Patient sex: M
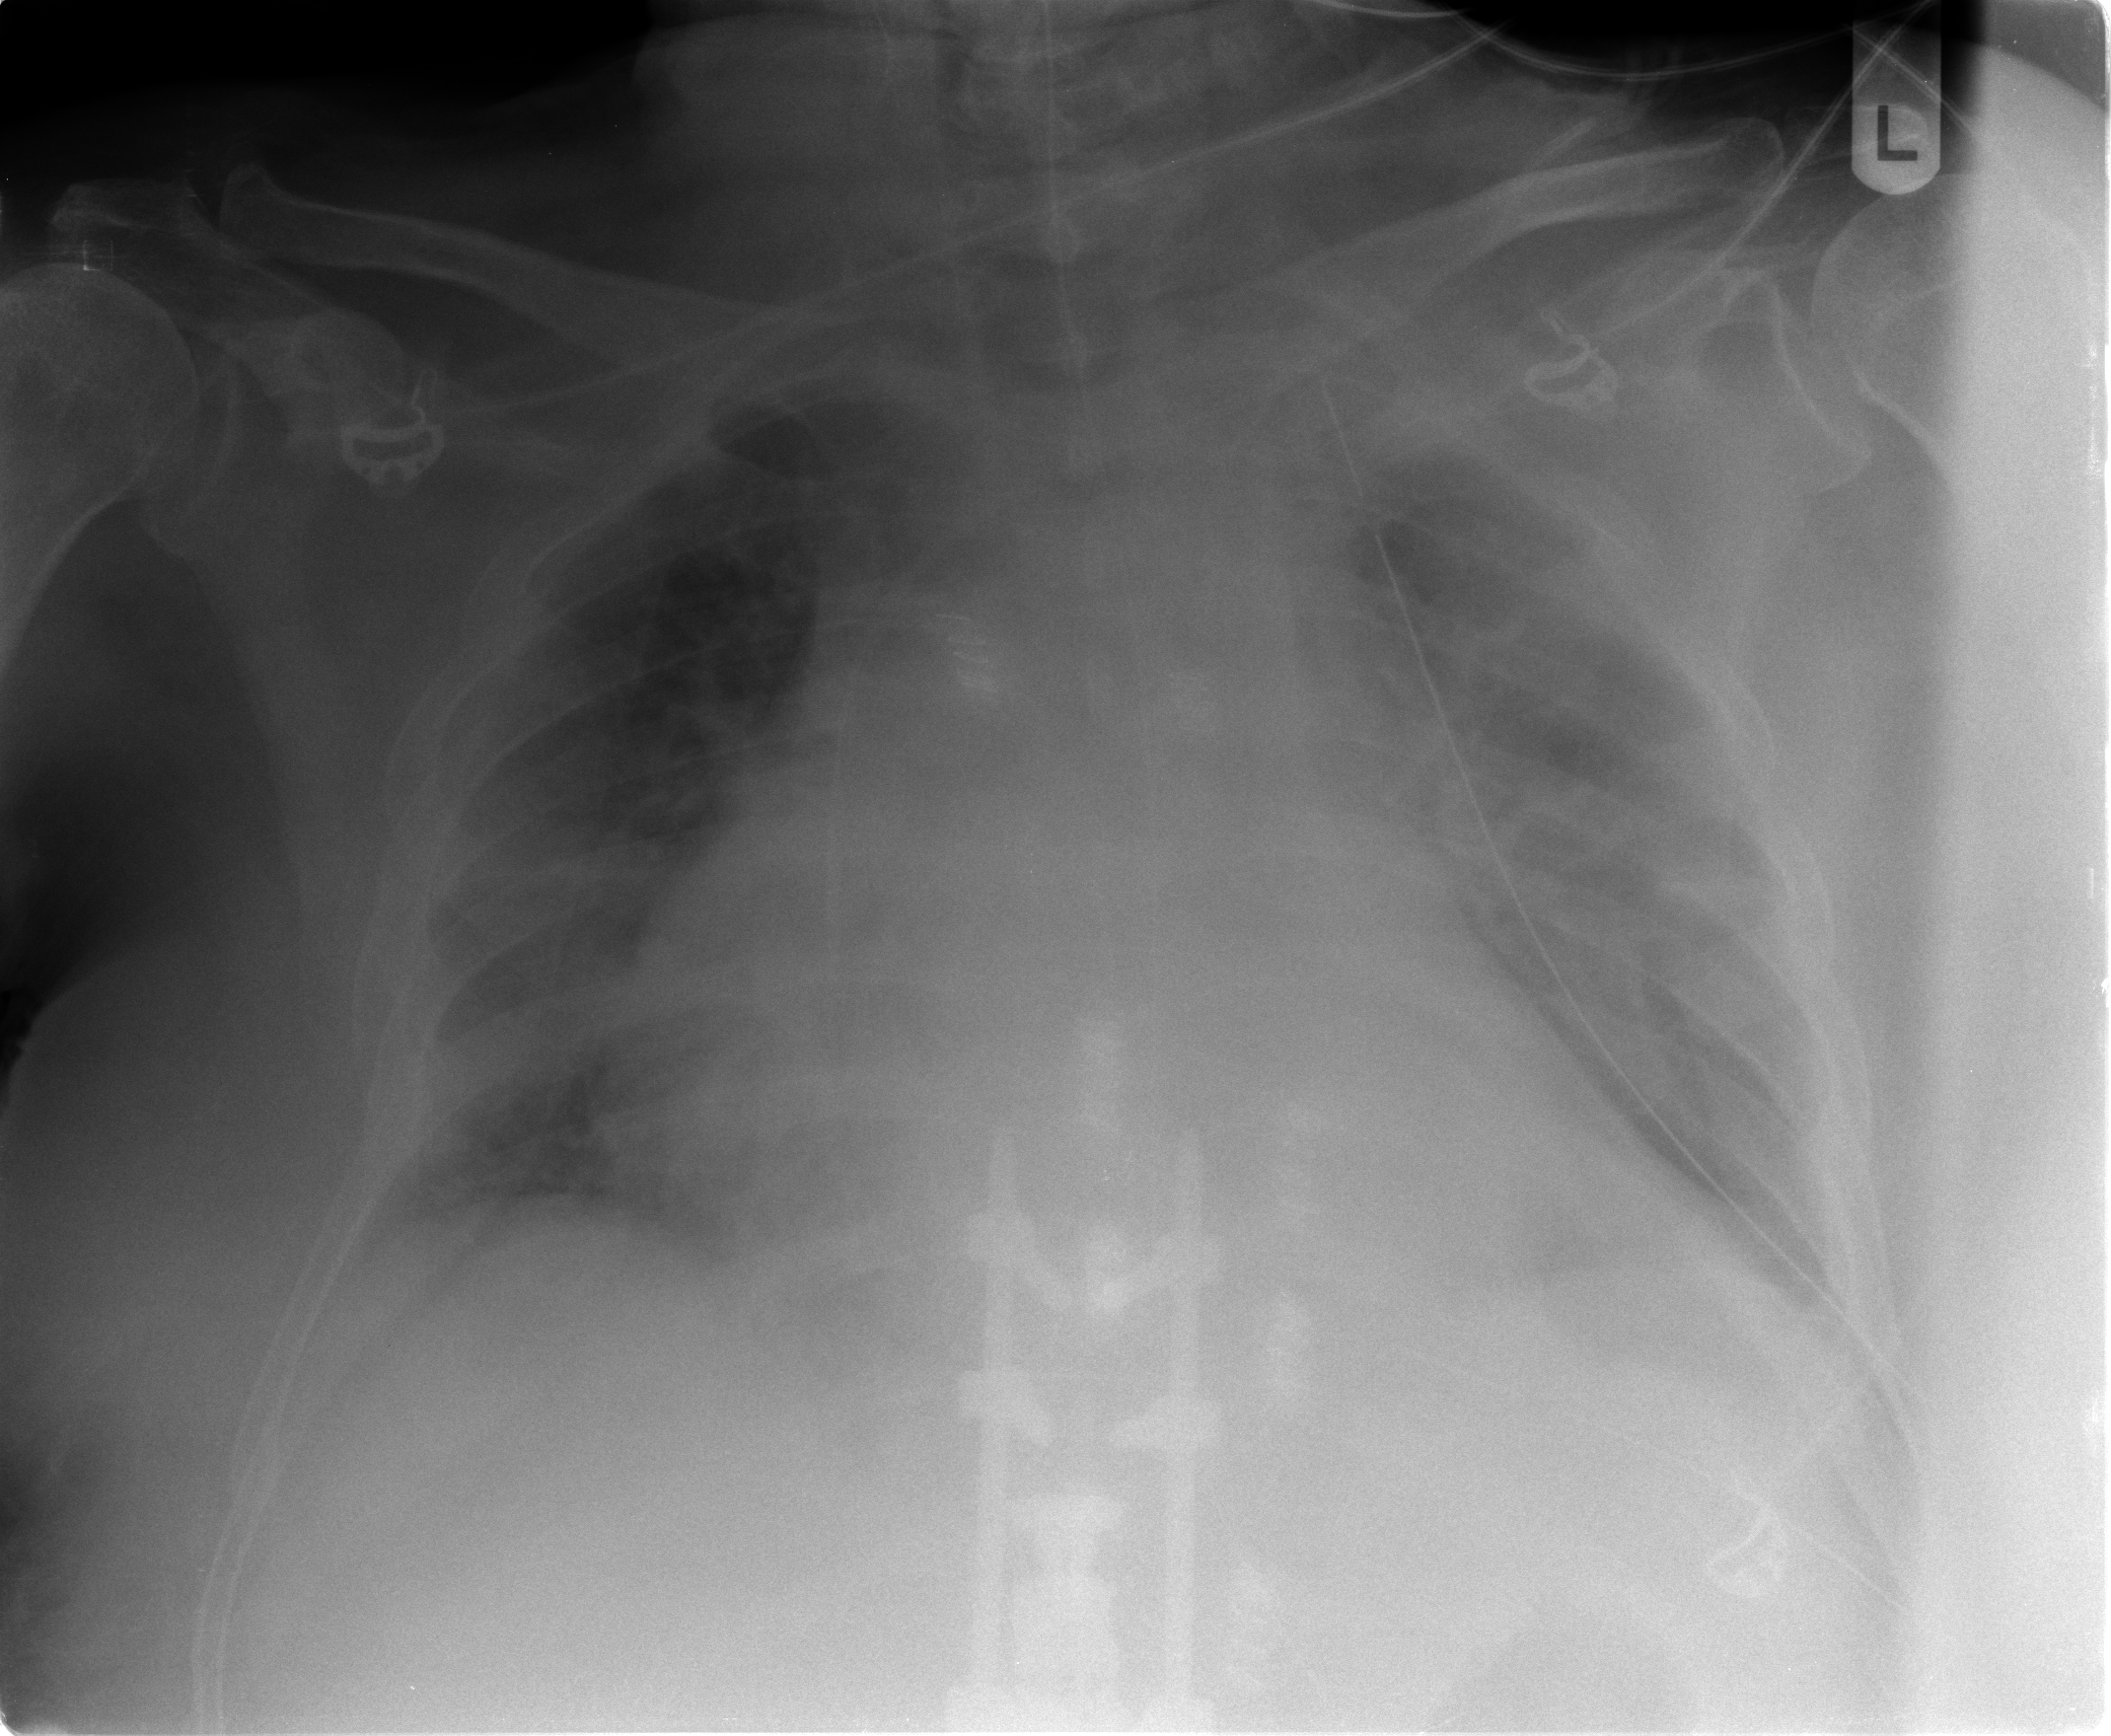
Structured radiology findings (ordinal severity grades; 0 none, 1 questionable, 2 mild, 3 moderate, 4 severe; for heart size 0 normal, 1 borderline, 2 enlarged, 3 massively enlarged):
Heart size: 3
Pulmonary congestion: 2
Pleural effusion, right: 1
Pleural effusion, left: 2
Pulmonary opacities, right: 2
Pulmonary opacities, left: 2
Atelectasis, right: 2
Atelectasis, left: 2